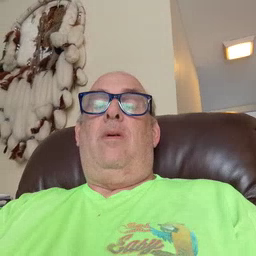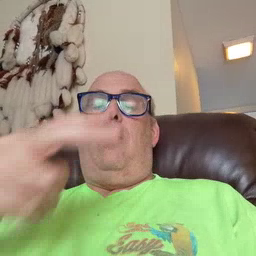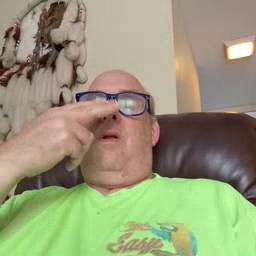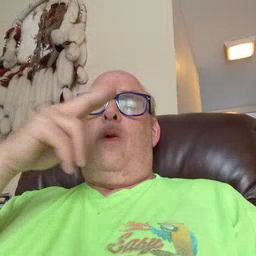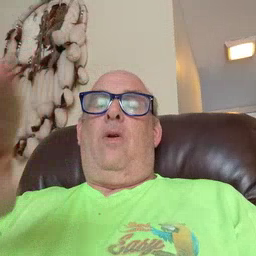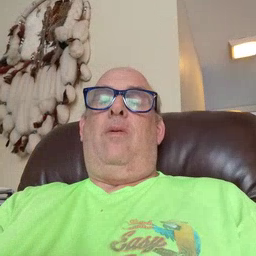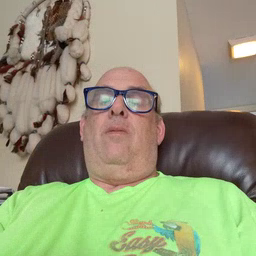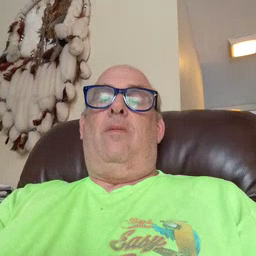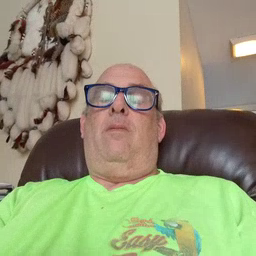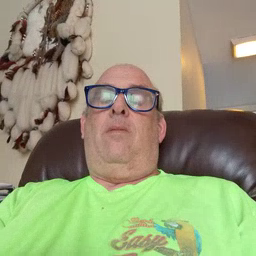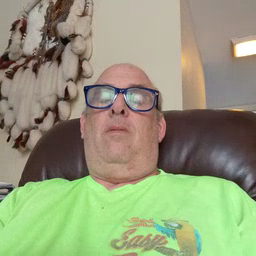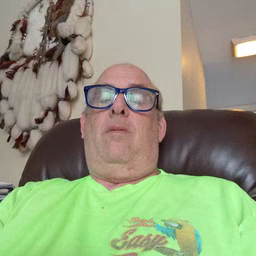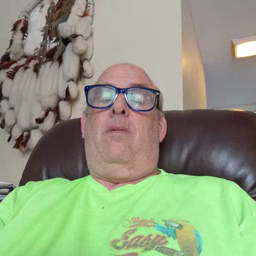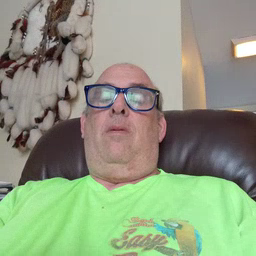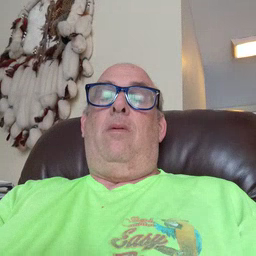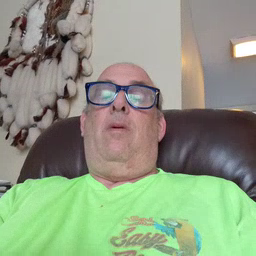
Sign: look